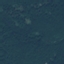
Label: Forest